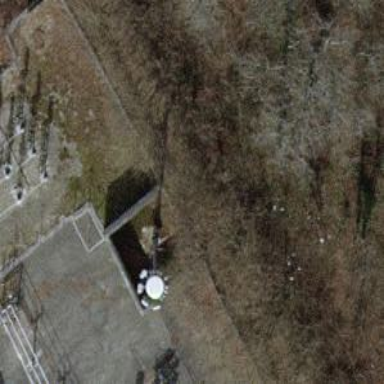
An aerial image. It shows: Communication tower.